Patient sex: M
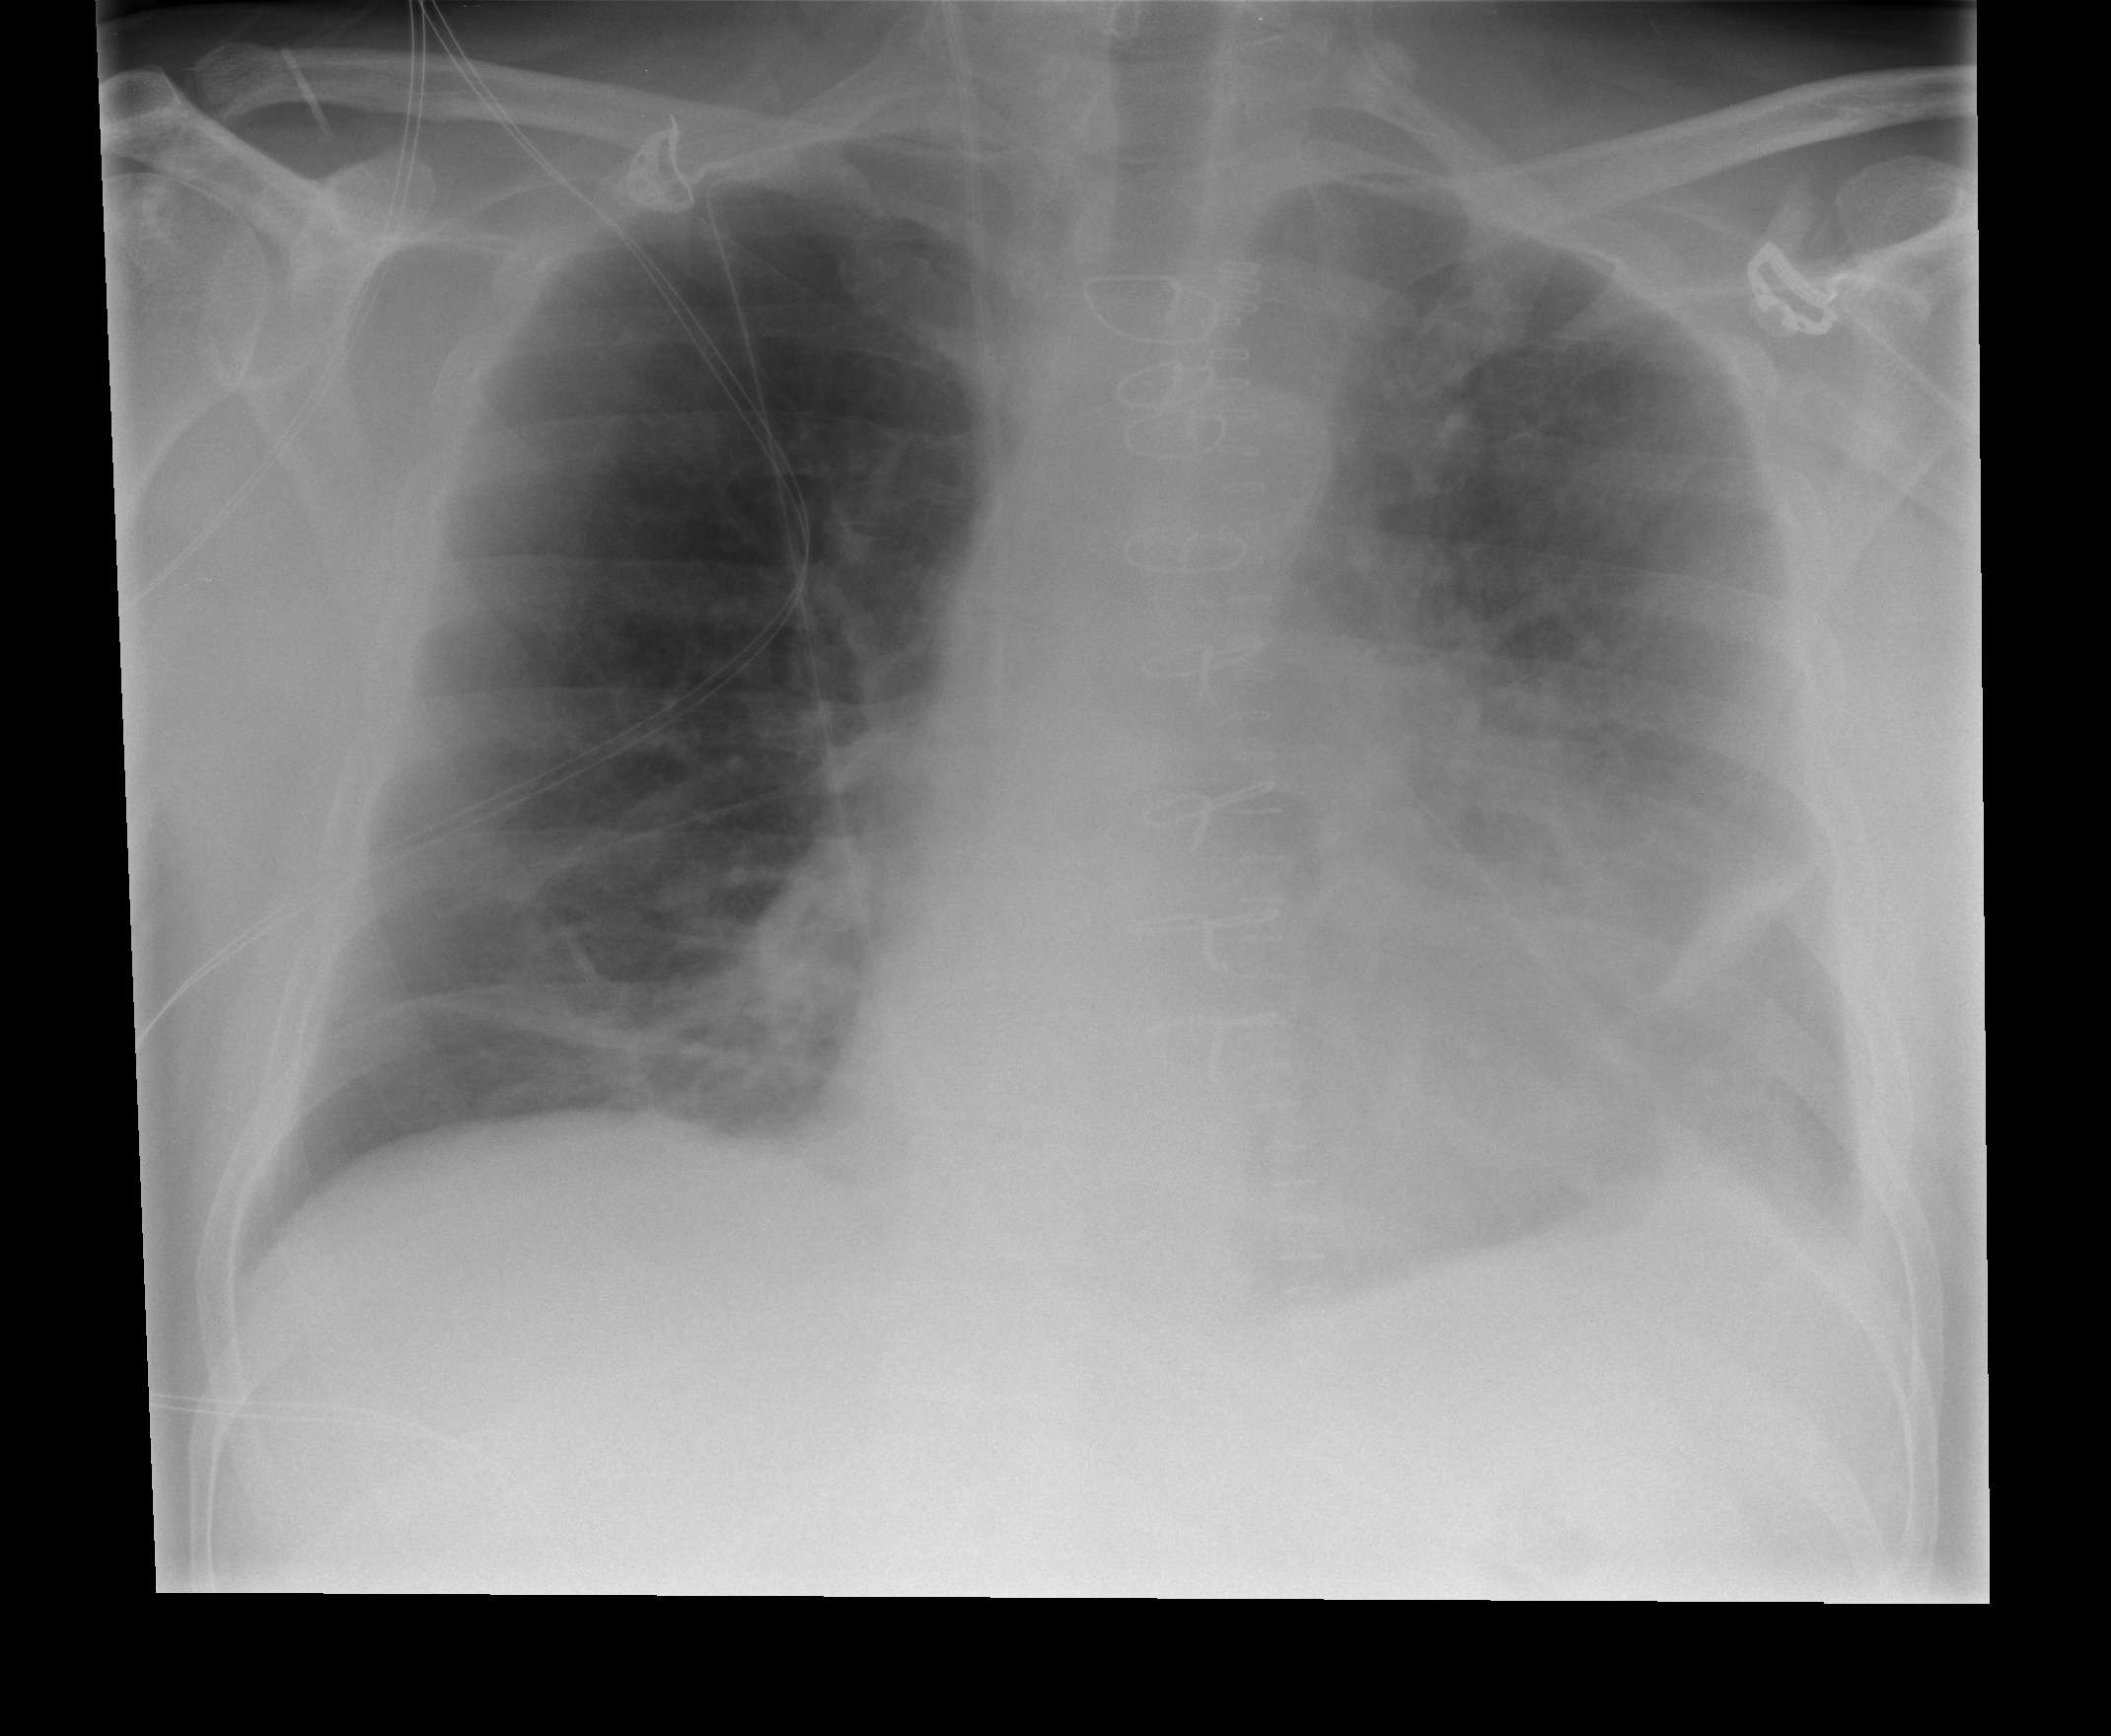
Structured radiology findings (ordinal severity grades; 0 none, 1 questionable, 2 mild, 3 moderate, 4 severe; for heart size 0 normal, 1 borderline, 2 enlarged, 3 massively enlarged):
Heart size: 2
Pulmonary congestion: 0
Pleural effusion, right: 0
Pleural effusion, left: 3
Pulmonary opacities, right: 1
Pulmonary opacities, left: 2
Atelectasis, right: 2
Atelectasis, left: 2